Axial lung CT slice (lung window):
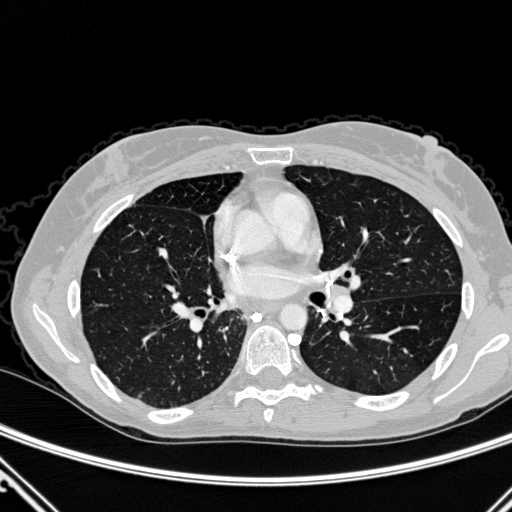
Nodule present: no